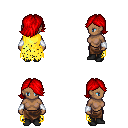
a pixel art fantasy rpg character, female body template, human, dark skin, yellow tattered cape, robe skirt, red swoop hairstyle, white cloth bracers, black shoes, four views (front, back, left, right), 2x2 character sprite sheet, small pixel art, hard edges, no anti-aliasing